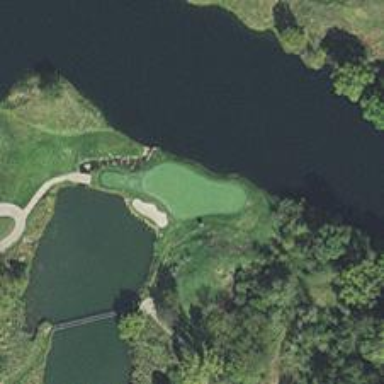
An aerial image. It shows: View of golf hole.